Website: apple
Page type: payment
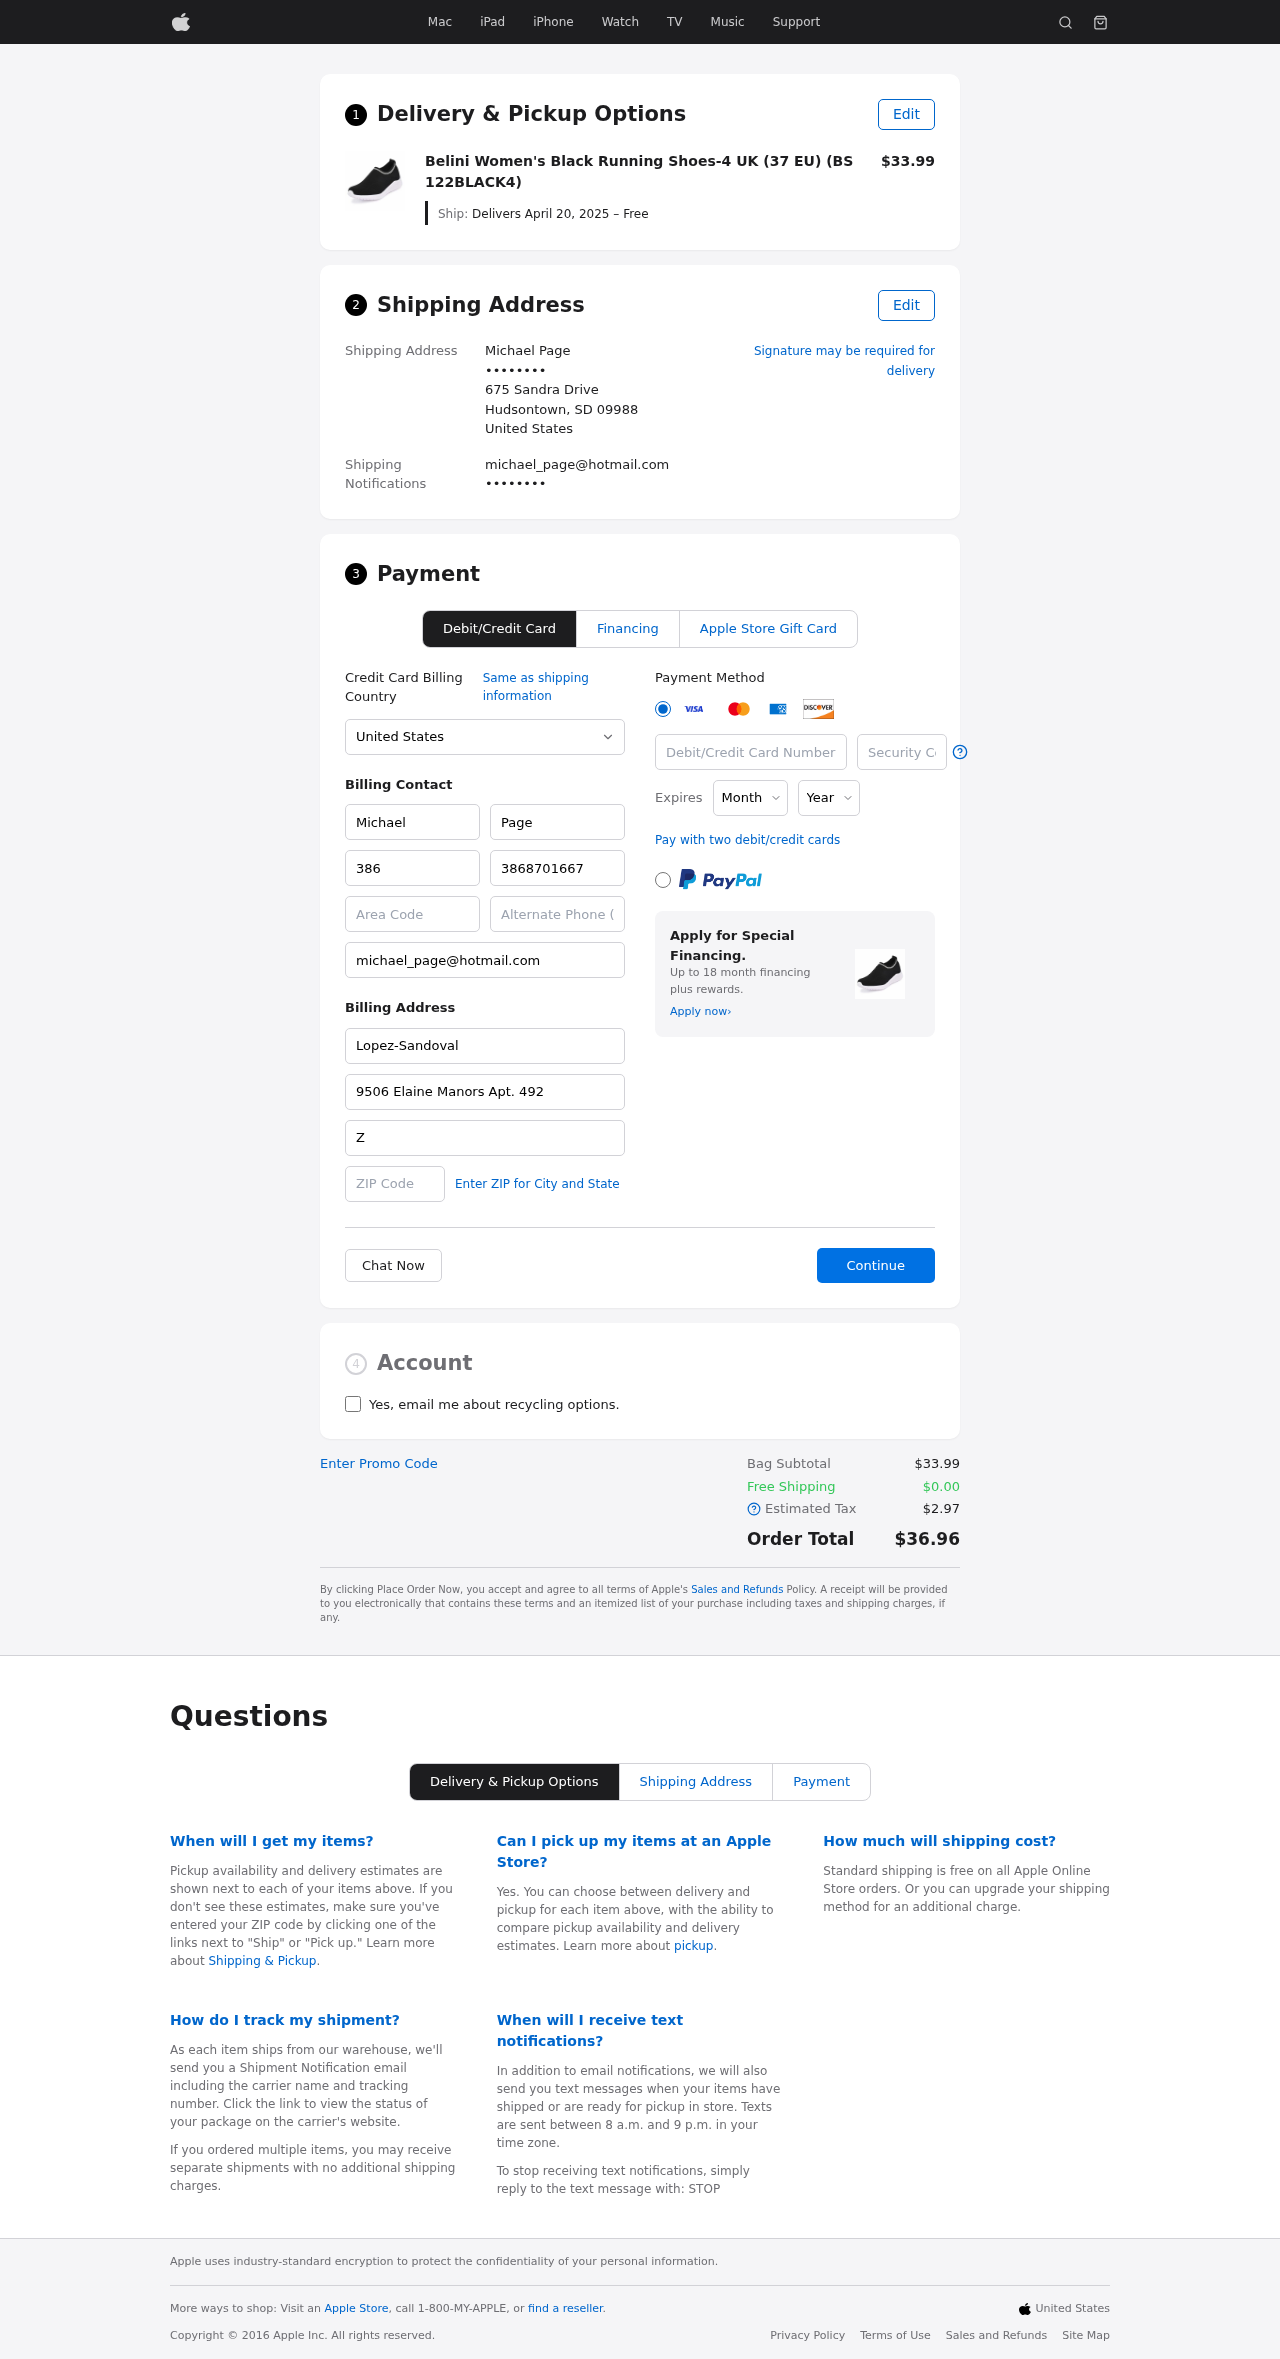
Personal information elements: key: PII_CARD_CVV
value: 701
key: PII_CARD_EXPIRY_MONTH
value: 05
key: PII_CARD_EXPIRY_YEAR
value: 28
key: PII_CARD_NUMBER
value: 4615 9188 5522 2578
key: PII_CITY_STATE_ZIP
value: Hudsontown, SD 09988
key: PII_COMPANY
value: Lopez-Sandoval
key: PII_COUNTRY
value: United States
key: PII_EMAIL
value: michael_page@hotmail.com
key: PII_EMAIL2
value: michael_page@hotmail.com
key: PII_FIRSTNAME
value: Michael
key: PII_FULLNAME
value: Michael Page
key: PII_LASTNAME
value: Page
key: PII_PHONE3
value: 3868701667
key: PII_PHONE_AREA
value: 386
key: PII_POSTCODE2
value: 75505
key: PII_SECURITY_CODE
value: ZV67
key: PII_STREET
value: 675 Sandra Drive
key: PII_STREET2
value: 9506 Elaine Manors Apt. 492
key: PII_PHONE
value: ••••••••
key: PII_PHONE2
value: ••••••••
Product elements: key: PRODUCT1_NAME
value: Belini Women's Black Running Shoes-4 UK (37 EU) (BS 122BLACK4)
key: PRODUCT1_PRICE
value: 33.99
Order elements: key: ORDER_DELIVERY_DATE
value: Delivers April 20, 2025 – Free
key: ORDER_SUBTOTAL
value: $33.99
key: ORDER_SHIPPING_COST
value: $0.00
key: ORDER_TAX
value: $2.97
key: ORDER_TOTAL
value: $36.96